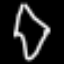
Label: diamond